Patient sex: M
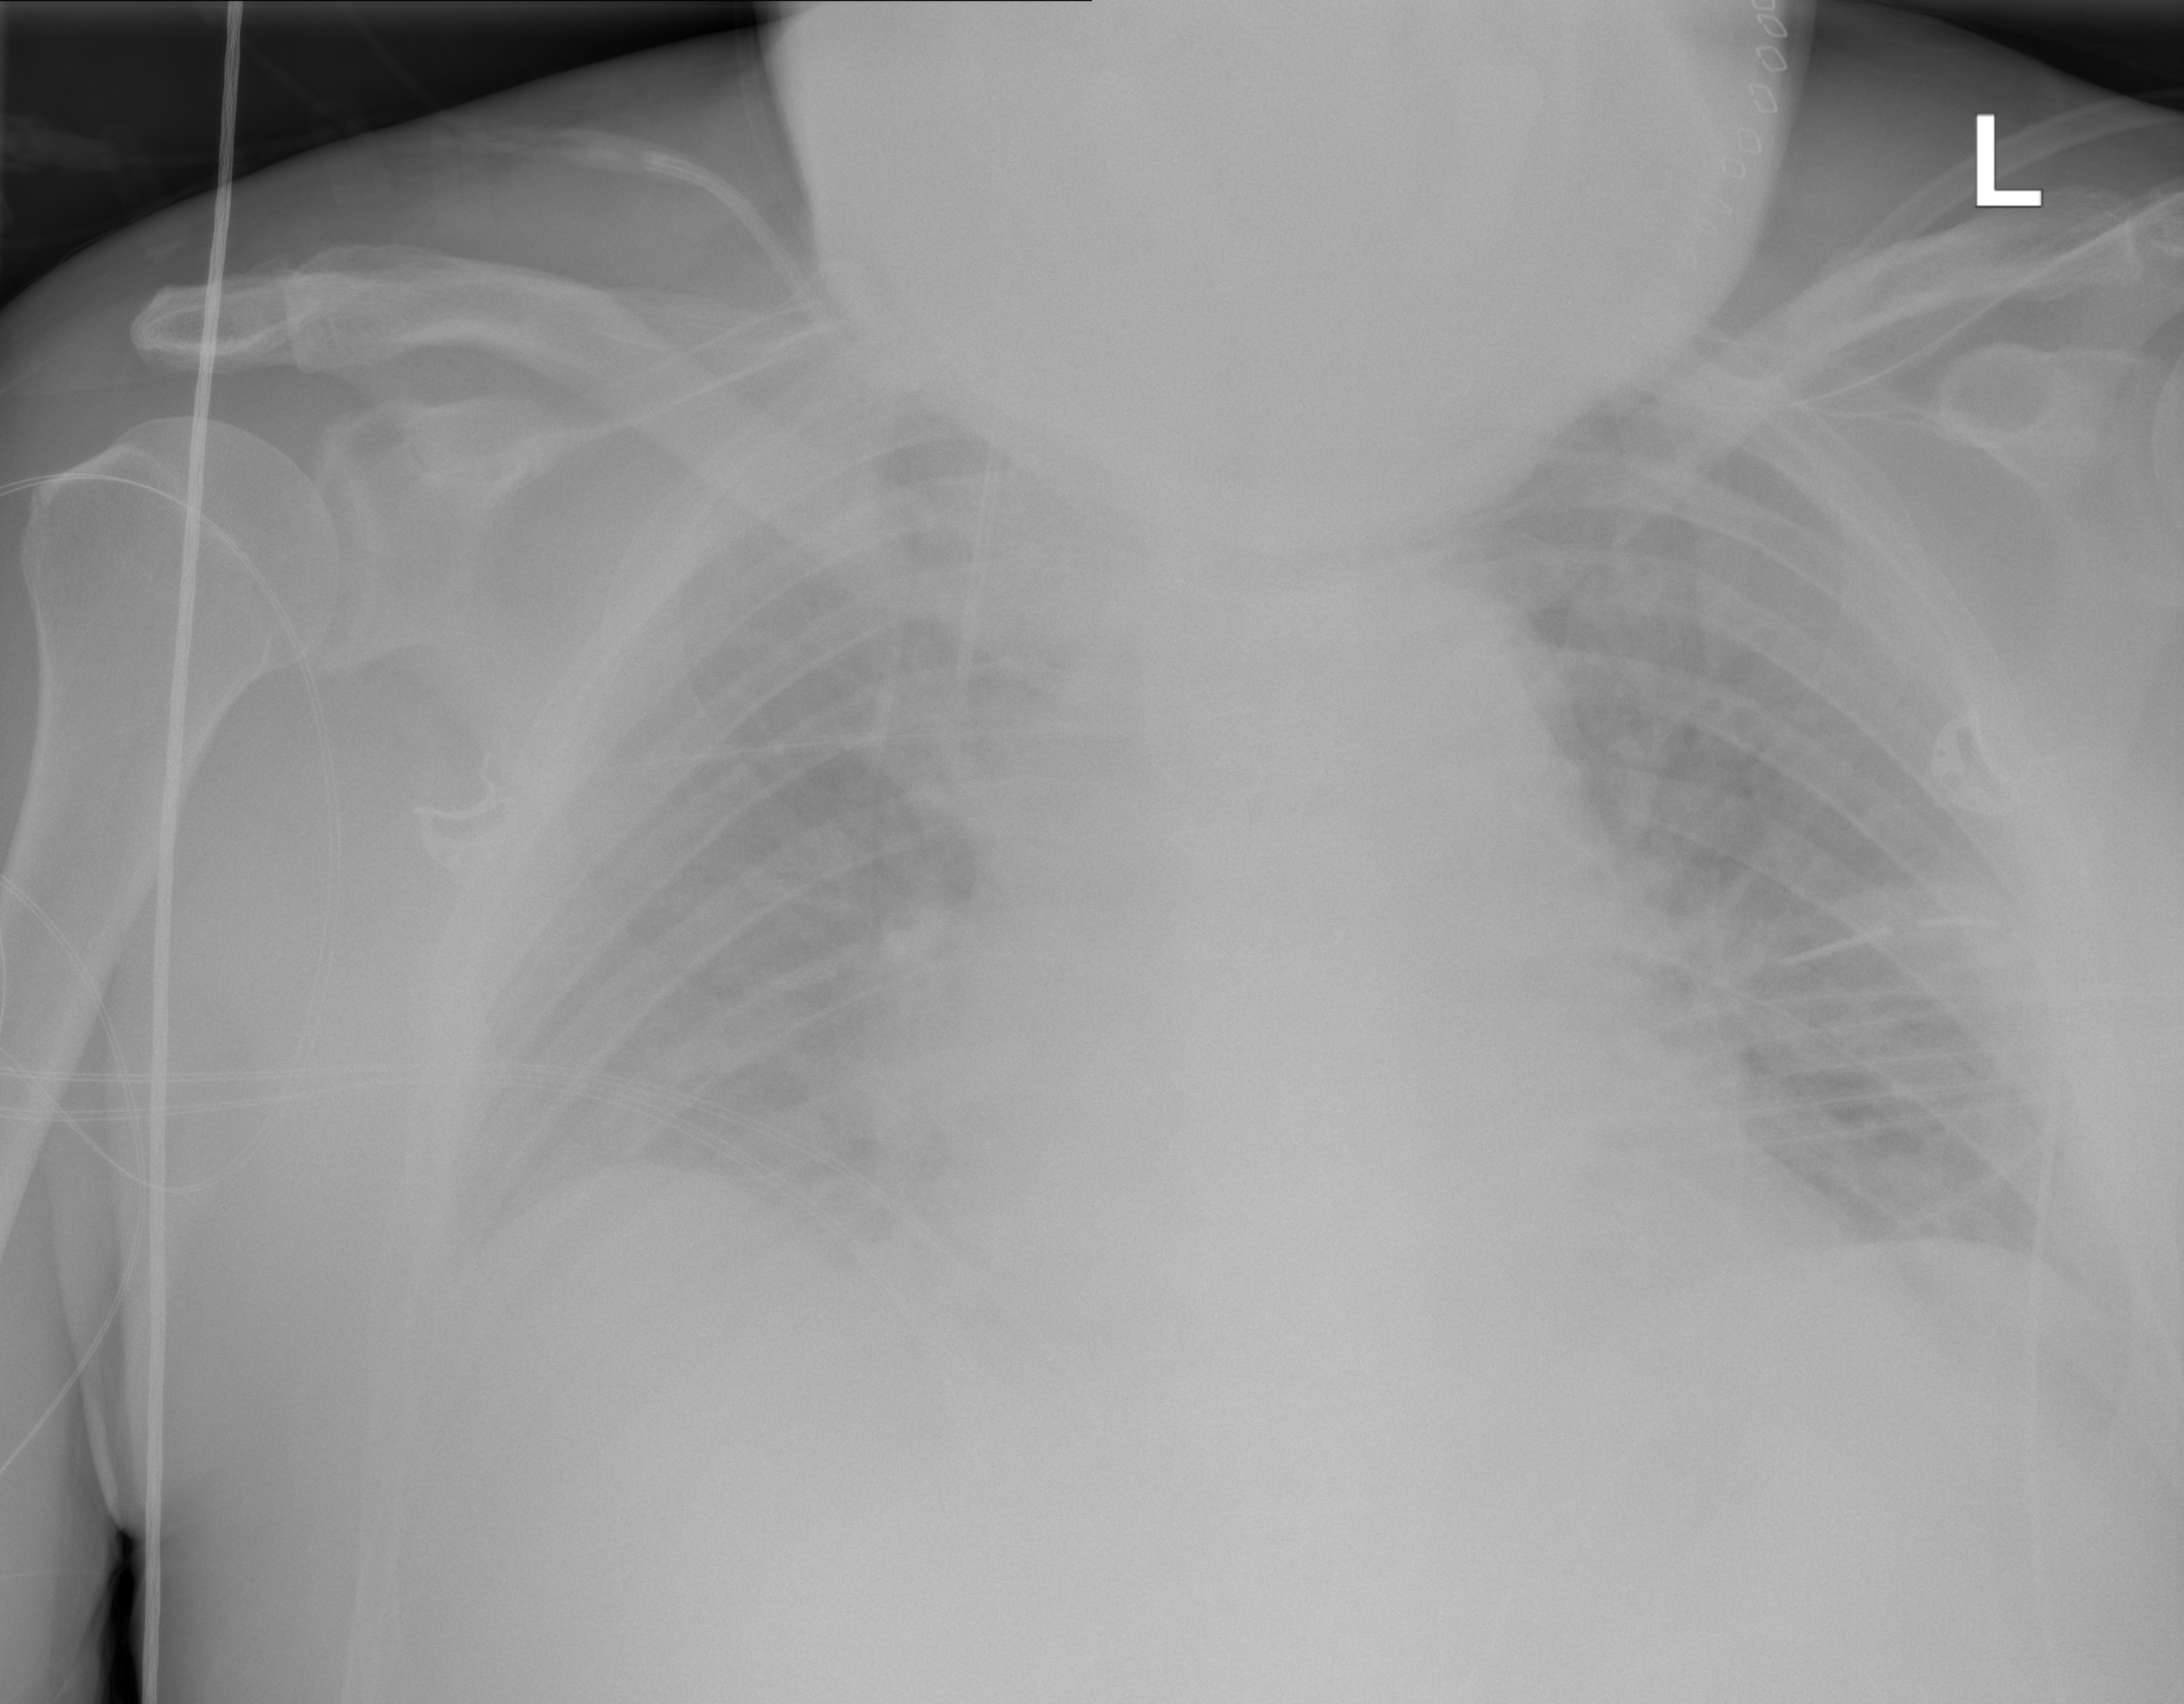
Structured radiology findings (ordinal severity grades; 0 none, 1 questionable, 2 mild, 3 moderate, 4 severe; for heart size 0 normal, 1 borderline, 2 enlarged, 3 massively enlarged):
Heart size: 2
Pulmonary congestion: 2
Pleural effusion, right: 1
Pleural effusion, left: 1
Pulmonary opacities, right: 0
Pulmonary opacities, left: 0
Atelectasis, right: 2
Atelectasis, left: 2